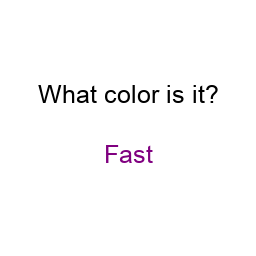
Color: purple
Background color: white
Question text color: black